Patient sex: F
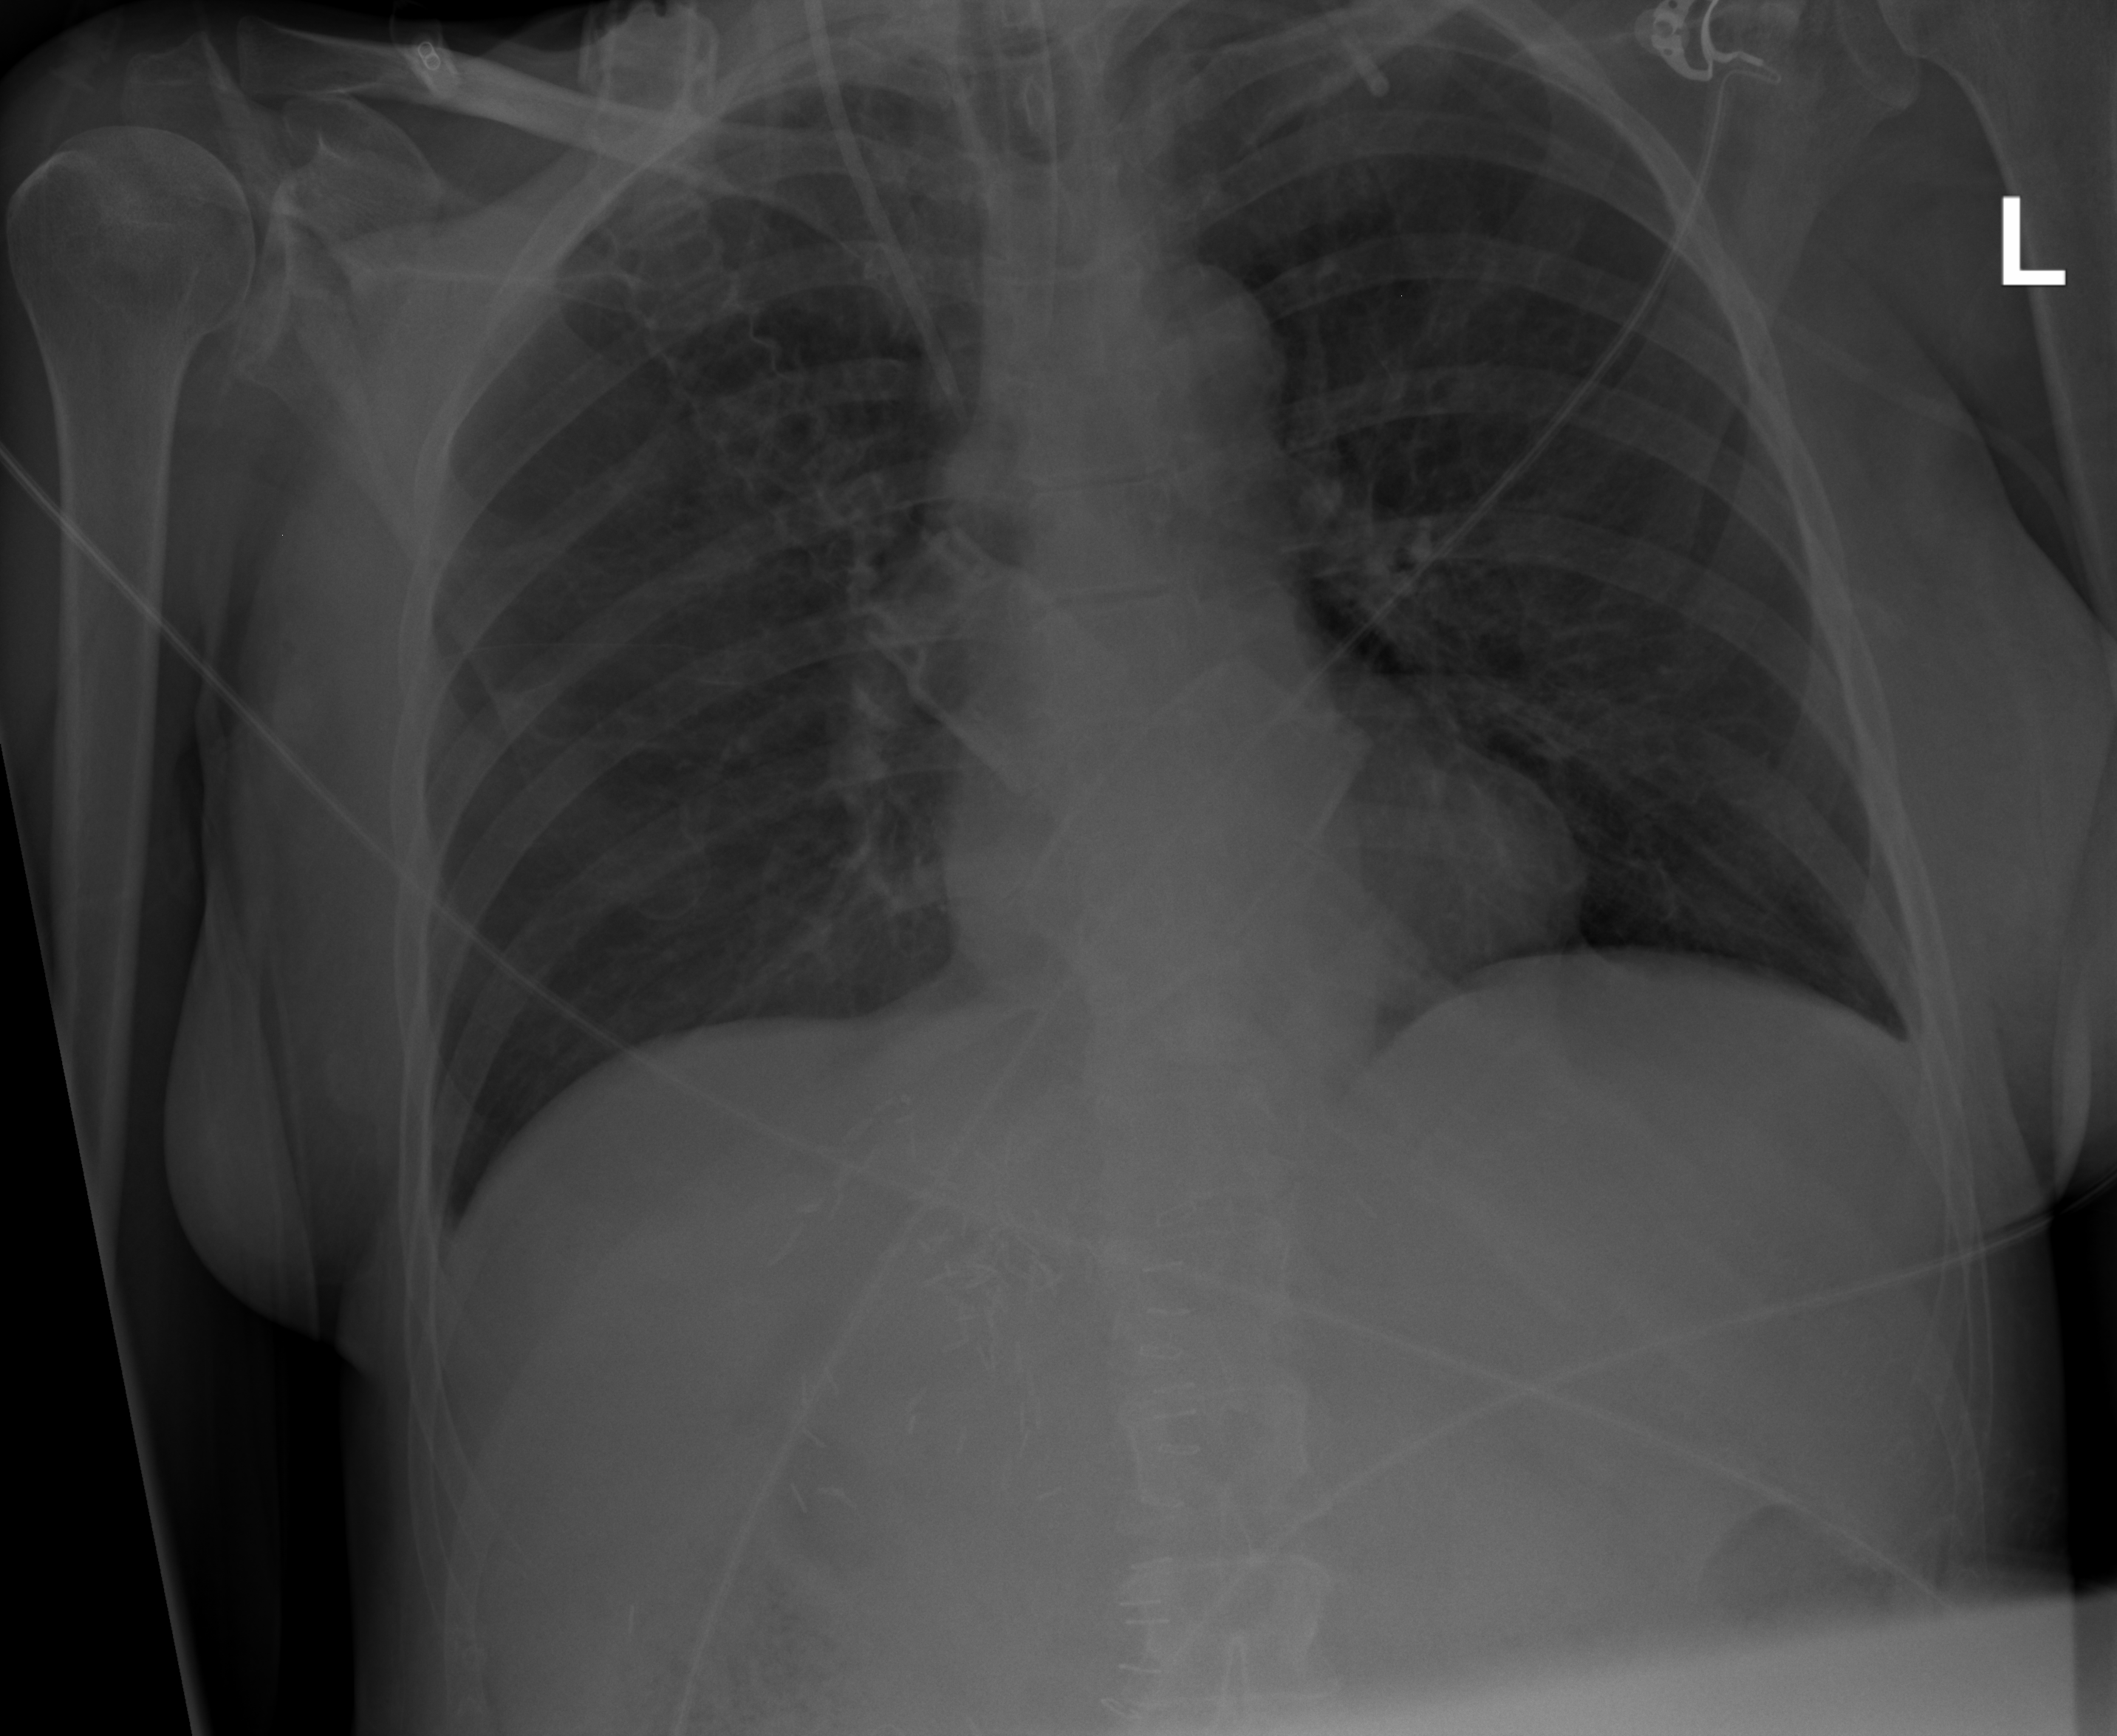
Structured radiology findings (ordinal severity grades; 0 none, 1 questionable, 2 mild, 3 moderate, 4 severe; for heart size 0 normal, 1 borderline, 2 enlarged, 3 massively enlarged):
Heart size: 0
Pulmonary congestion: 0
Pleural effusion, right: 2
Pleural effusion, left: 0
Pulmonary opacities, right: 0
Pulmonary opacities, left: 0
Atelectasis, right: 0
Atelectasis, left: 0